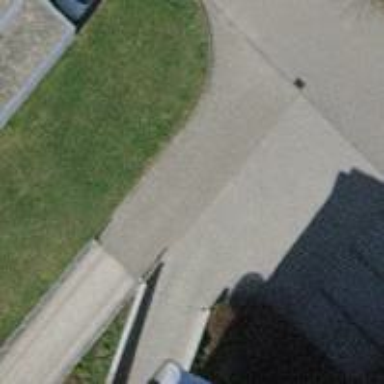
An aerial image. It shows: Parking aisle with paving stones.